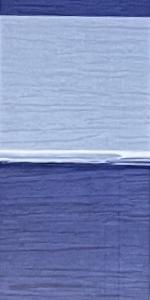
Label: Empty